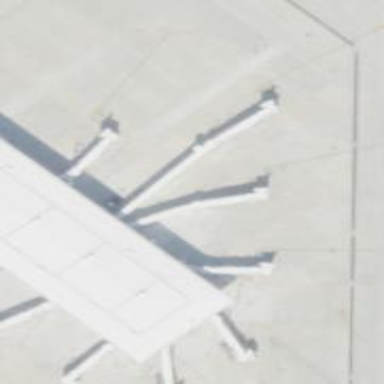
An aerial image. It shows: Airport gate.